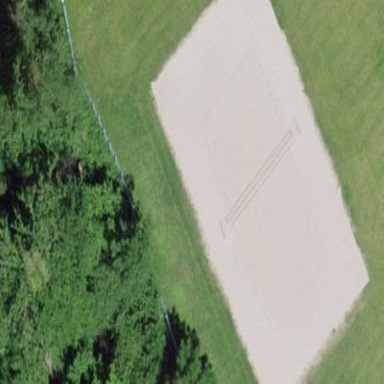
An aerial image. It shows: Sandy pitch for beach volleyball.